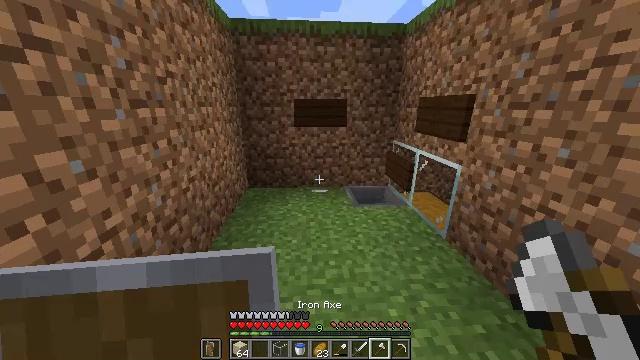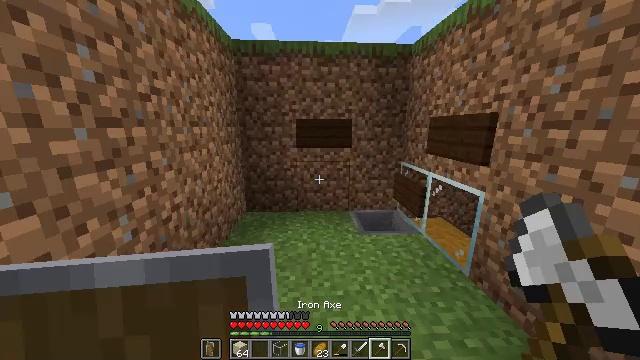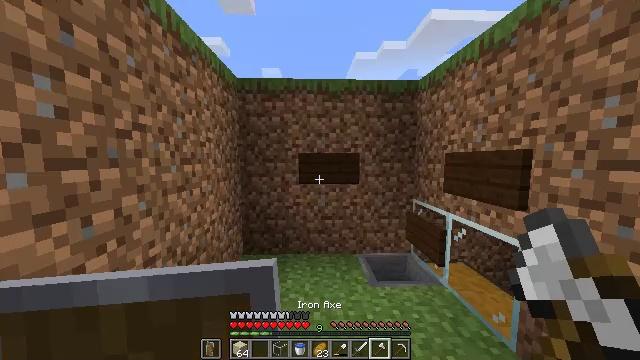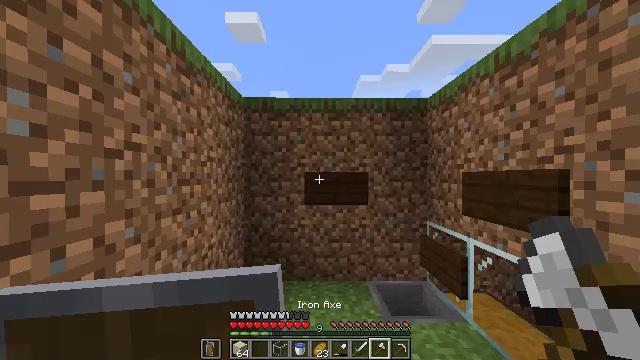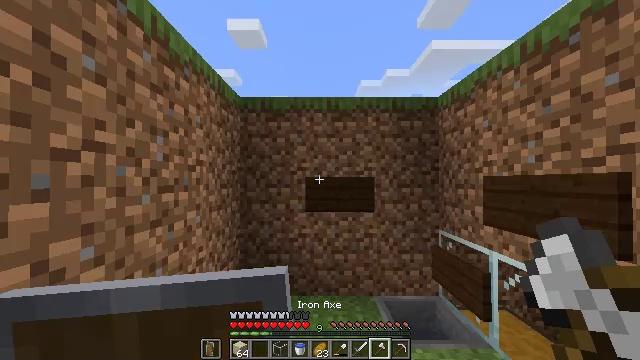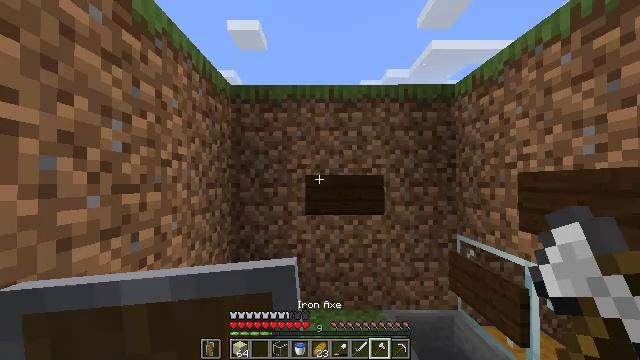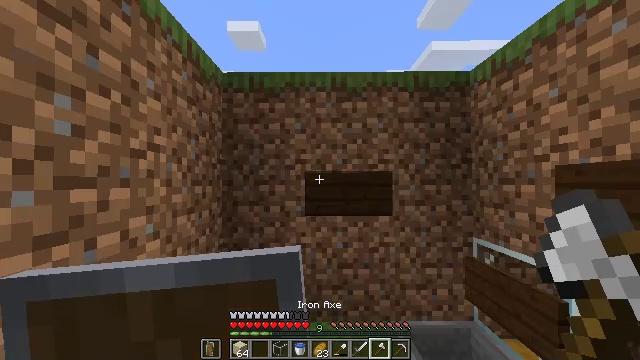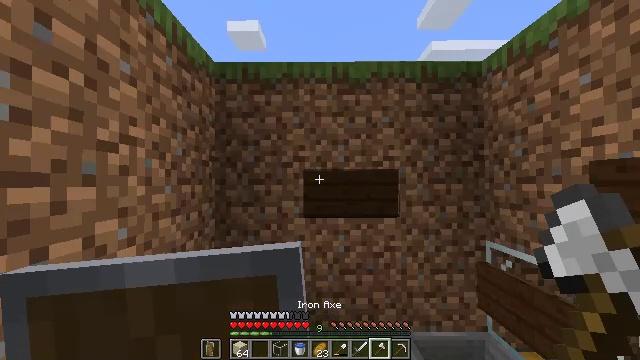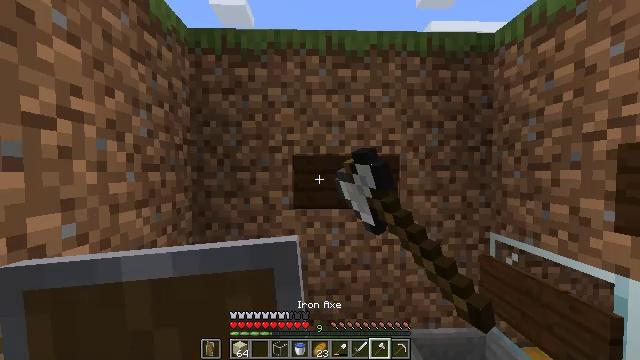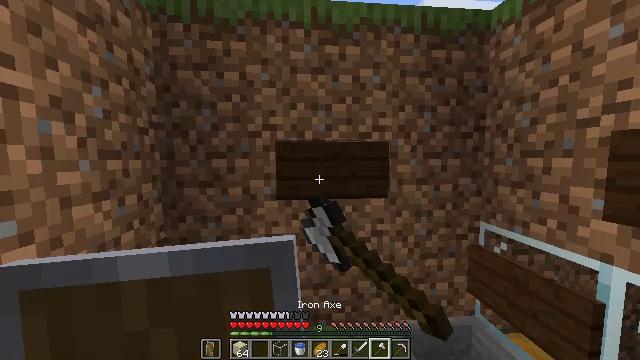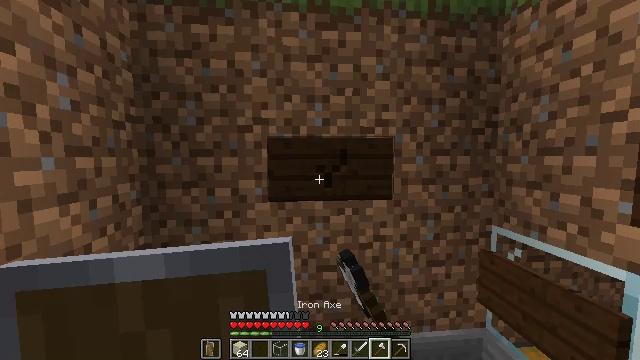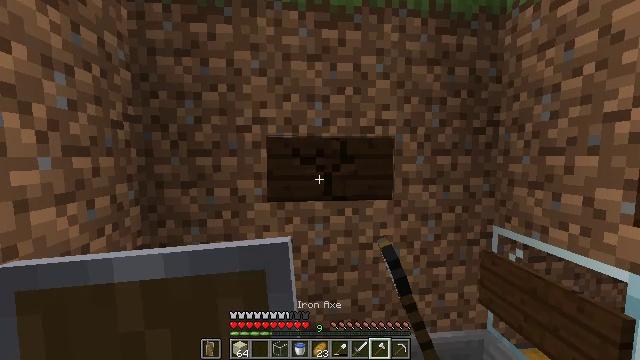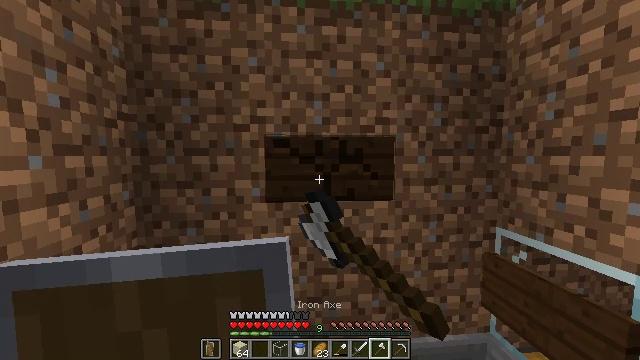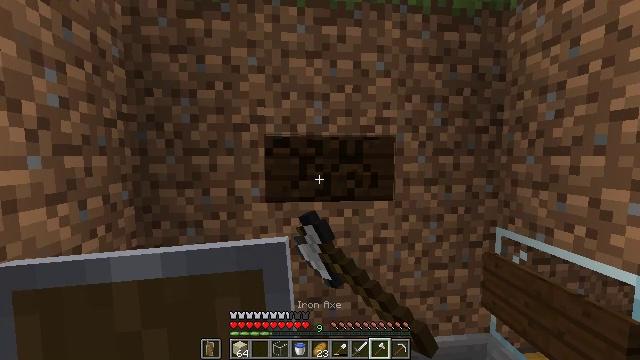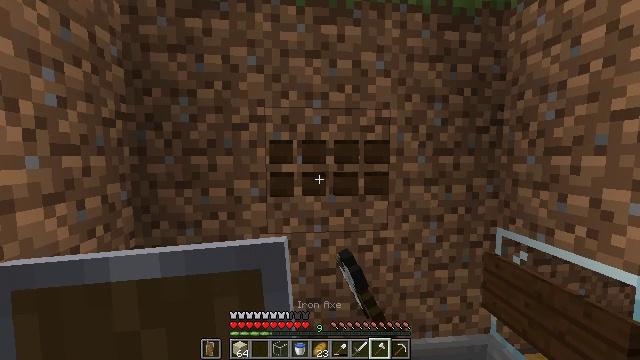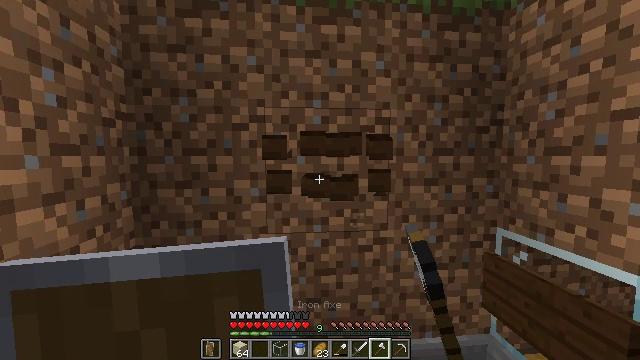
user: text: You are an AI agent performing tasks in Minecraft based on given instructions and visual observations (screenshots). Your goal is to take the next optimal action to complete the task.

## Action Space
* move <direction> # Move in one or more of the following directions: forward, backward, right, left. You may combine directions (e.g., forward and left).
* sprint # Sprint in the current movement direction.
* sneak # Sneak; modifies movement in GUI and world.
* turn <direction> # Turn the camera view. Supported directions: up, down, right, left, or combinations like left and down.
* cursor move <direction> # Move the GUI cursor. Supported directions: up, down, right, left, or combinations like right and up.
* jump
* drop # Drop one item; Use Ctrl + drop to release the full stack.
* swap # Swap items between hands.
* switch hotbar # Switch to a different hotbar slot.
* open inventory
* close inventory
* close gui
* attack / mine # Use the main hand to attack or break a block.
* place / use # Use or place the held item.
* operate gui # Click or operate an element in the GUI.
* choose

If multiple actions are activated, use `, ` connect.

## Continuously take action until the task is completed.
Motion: motion action
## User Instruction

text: Break the dark oak wall sign to remove it.
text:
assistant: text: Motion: move forward, turn left and up
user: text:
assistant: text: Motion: move forward, turn left and up
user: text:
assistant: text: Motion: move forward, turn left and up
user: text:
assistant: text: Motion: move forward, turn up
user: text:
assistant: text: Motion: move forward
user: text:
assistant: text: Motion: move forward
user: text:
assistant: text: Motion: attack / mine
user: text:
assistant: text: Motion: turn right and down, attack / mine
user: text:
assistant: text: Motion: turn right and down, attack / mine
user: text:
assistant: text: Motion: attack / mine
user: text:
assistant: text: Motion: attack / mine
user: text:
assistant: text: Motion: attack / mine
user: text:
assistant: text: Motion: attack / mine
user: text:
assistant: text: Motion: attack / mine
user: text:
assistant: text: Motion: attack / mine
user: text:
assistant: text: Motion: attack / mine
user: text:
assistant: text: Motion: attack / mine
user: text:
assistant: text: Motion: attack / mine
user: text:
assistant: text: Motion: attack / mine
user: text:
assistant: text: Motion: attack / mine
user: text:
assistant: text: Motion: turn right and down
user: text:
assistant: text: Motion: move forward, turn right and down
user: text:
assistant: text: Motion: move forward, turn right and down
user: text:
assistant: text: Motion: move forward, turn right and down
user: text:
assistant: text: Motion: turn right and down
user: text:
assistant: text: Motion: turn right and down
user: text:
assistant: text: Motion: attack / mine
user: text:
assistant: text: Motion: attack / mine
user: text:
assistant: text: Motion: attack / mine
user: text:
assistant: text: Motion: attack / mine